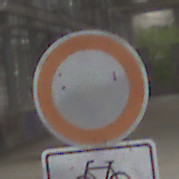
Verkehrszeichen: VerbotFahrzeugeAllerArt
Zusatzzeichen unten: EinspurigeFahrzeugeFrei1
Umgebung: Roofed, Special
Tageszeit: Midday
Wetter: Overcast
Licht: Natural
Jahreszeit: NotSpecified
Kontrast: LowContrast